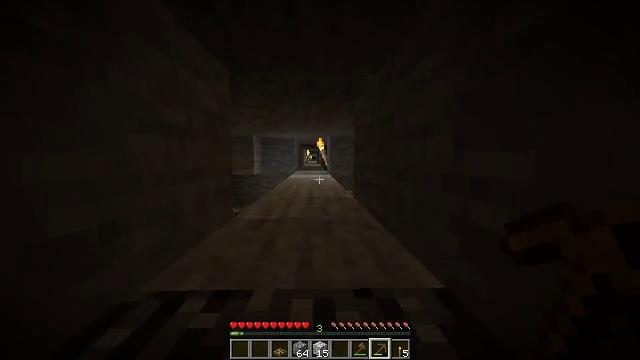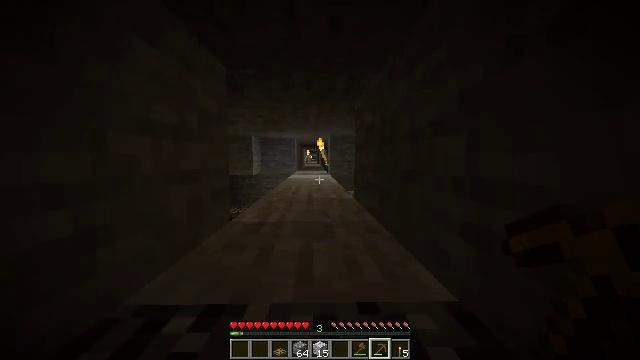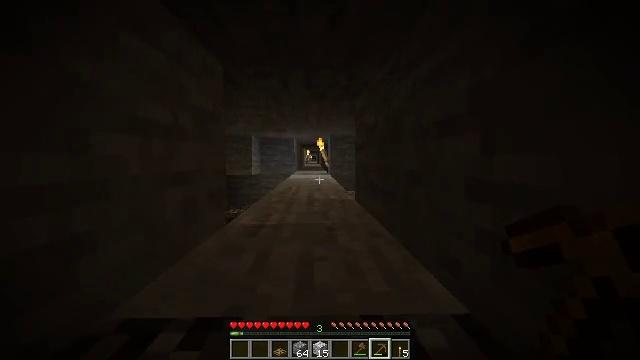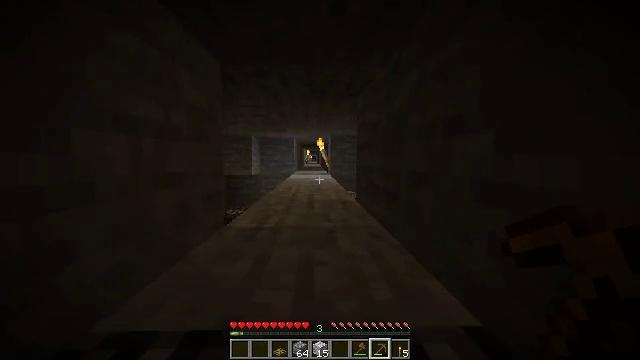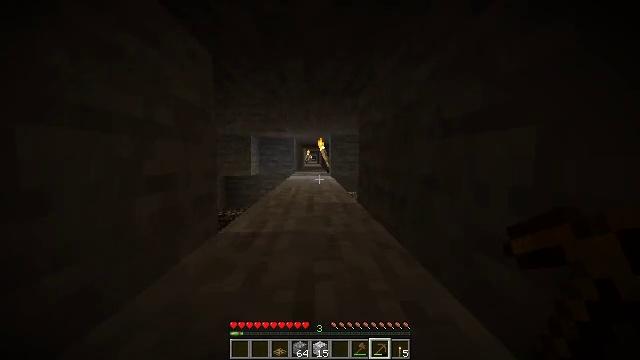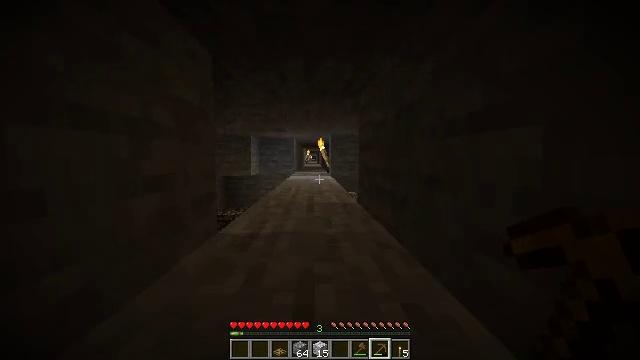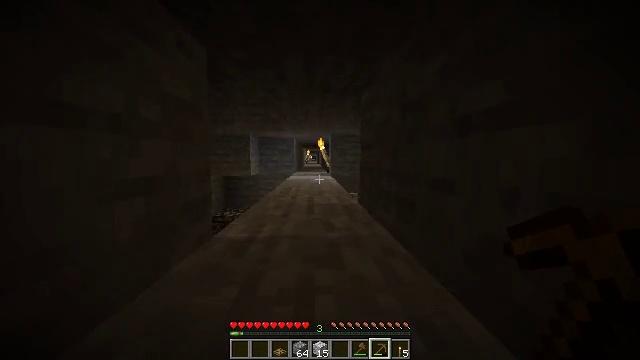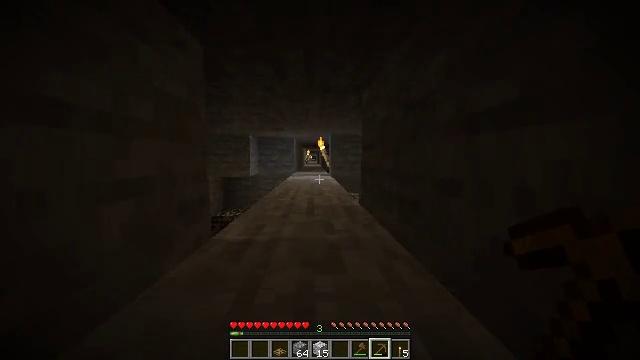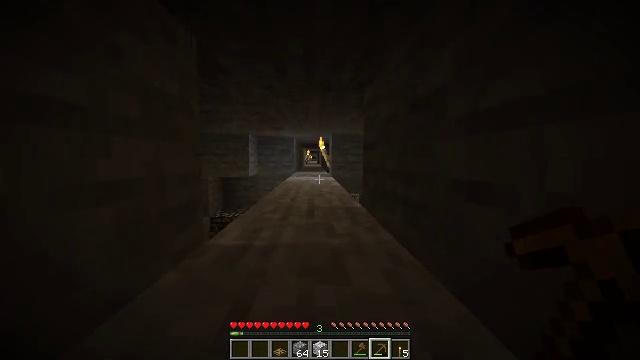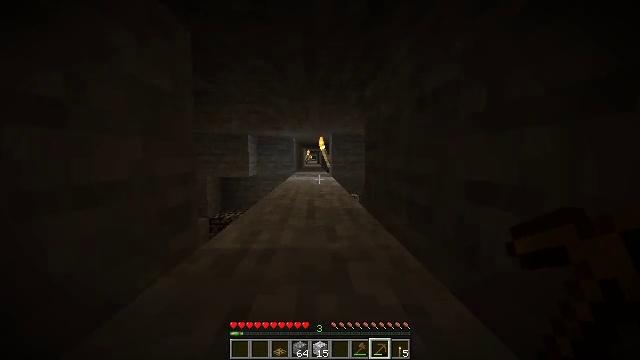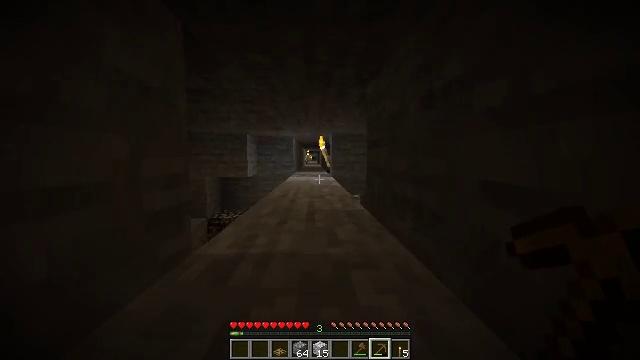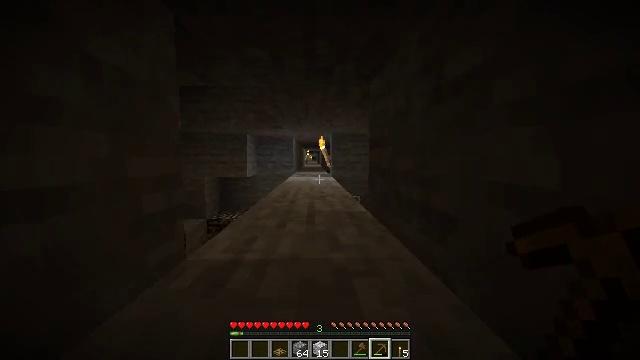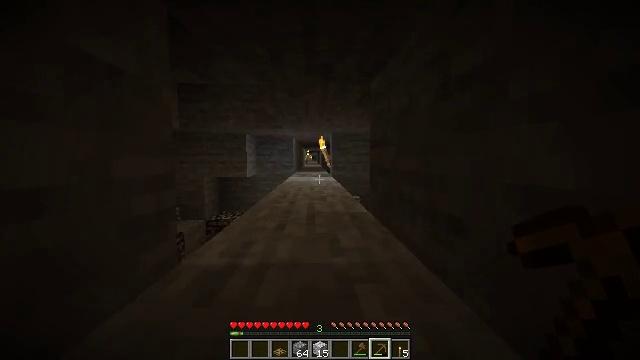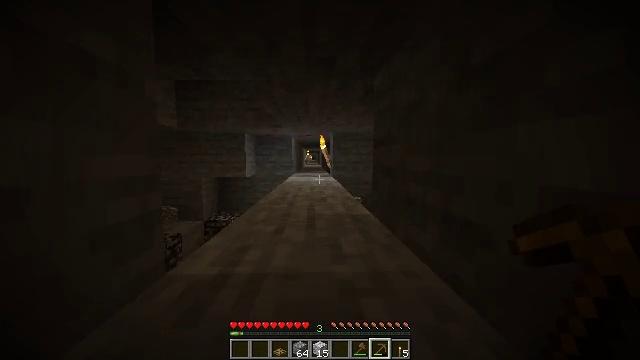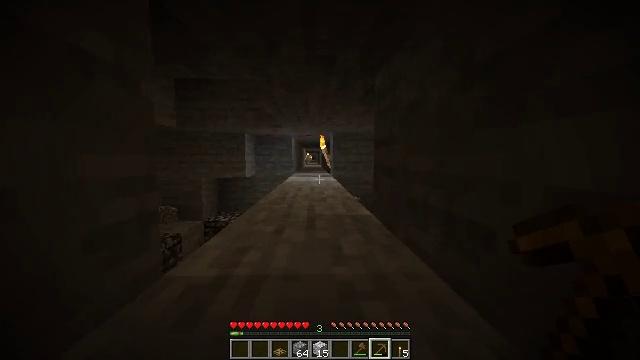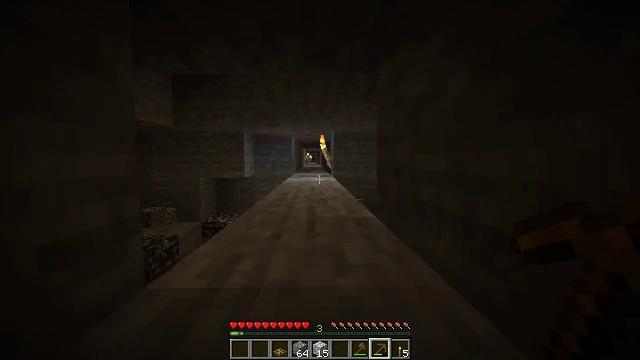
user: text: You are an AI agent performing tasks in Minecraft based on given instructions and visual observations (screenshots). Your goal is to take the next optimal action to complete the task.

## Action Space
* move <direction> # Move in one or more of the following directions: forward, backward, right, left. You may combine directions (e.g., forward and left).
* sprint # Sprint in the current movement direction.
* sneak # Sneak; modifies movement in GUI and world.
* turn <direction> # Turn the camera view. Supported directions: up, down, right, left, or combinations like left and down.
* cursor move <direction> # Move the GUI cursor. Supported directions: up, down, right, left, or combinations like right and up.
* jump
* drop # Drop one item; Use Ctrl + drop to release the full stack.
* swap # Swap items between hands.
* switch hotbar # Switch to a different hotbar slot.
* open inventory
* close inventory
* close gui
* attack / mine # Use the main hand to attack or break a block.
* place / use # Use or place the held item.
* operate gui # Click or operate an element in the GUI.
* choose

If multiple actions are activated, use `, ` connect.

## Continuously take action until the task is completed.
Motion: motion action
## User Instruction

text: Break the wall torch for relocation.
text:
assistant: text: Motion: move forward
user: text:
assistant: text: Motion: move forward
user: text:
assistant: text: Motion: move forward
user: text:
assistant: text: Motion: move forward
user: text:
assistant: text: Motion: move forward
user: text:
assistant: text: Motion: move forward
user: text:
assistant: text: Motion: move forward
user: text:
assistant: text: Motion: move forward
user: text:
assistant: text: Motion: move forward
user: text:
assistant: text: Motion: move forward
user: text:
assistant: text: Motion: move forward
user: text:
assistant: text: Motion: move forward
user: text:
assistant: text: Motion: move forward
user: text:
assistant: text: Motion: move forward
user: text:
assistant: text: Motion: move forward
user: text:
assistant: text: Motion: move forward
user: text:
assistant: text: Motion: move forward
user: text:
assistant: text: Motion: move forward
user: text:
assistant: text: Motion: move forward
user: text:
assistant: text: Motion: move forward
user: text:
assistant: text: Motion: move forward
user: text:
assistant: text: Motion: move forward
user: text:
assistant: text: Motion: move forward
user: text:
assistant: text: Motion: move forward
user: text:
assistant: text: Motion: move forward
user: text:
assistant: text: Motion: move forward
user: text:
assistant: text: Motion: move forward
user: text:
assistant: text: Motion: move forward
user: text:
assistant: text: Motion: move forward
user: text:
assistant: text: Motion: move forward